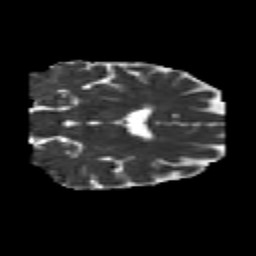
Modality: MD
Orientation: coronal
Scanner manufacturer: siemens
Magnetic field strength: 3 T
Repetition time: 6.8 s
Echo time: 0.093 s